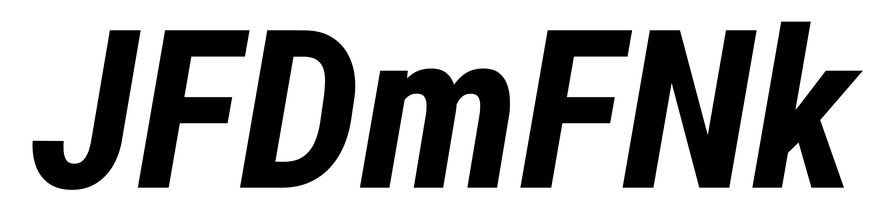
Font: Roboto-Italic_Condensed_Bold_Italic